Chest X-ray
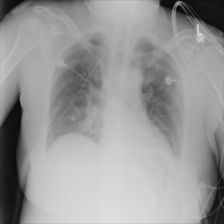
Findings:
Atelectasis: negative
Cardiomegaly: negative
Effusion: negative
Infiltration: negative
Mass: negative
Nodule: negative
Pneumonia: negative
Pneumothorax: negative
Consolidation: negative
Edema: negative
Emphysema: negative
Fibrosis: negative
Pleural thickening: negative
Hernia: negative